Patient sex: M
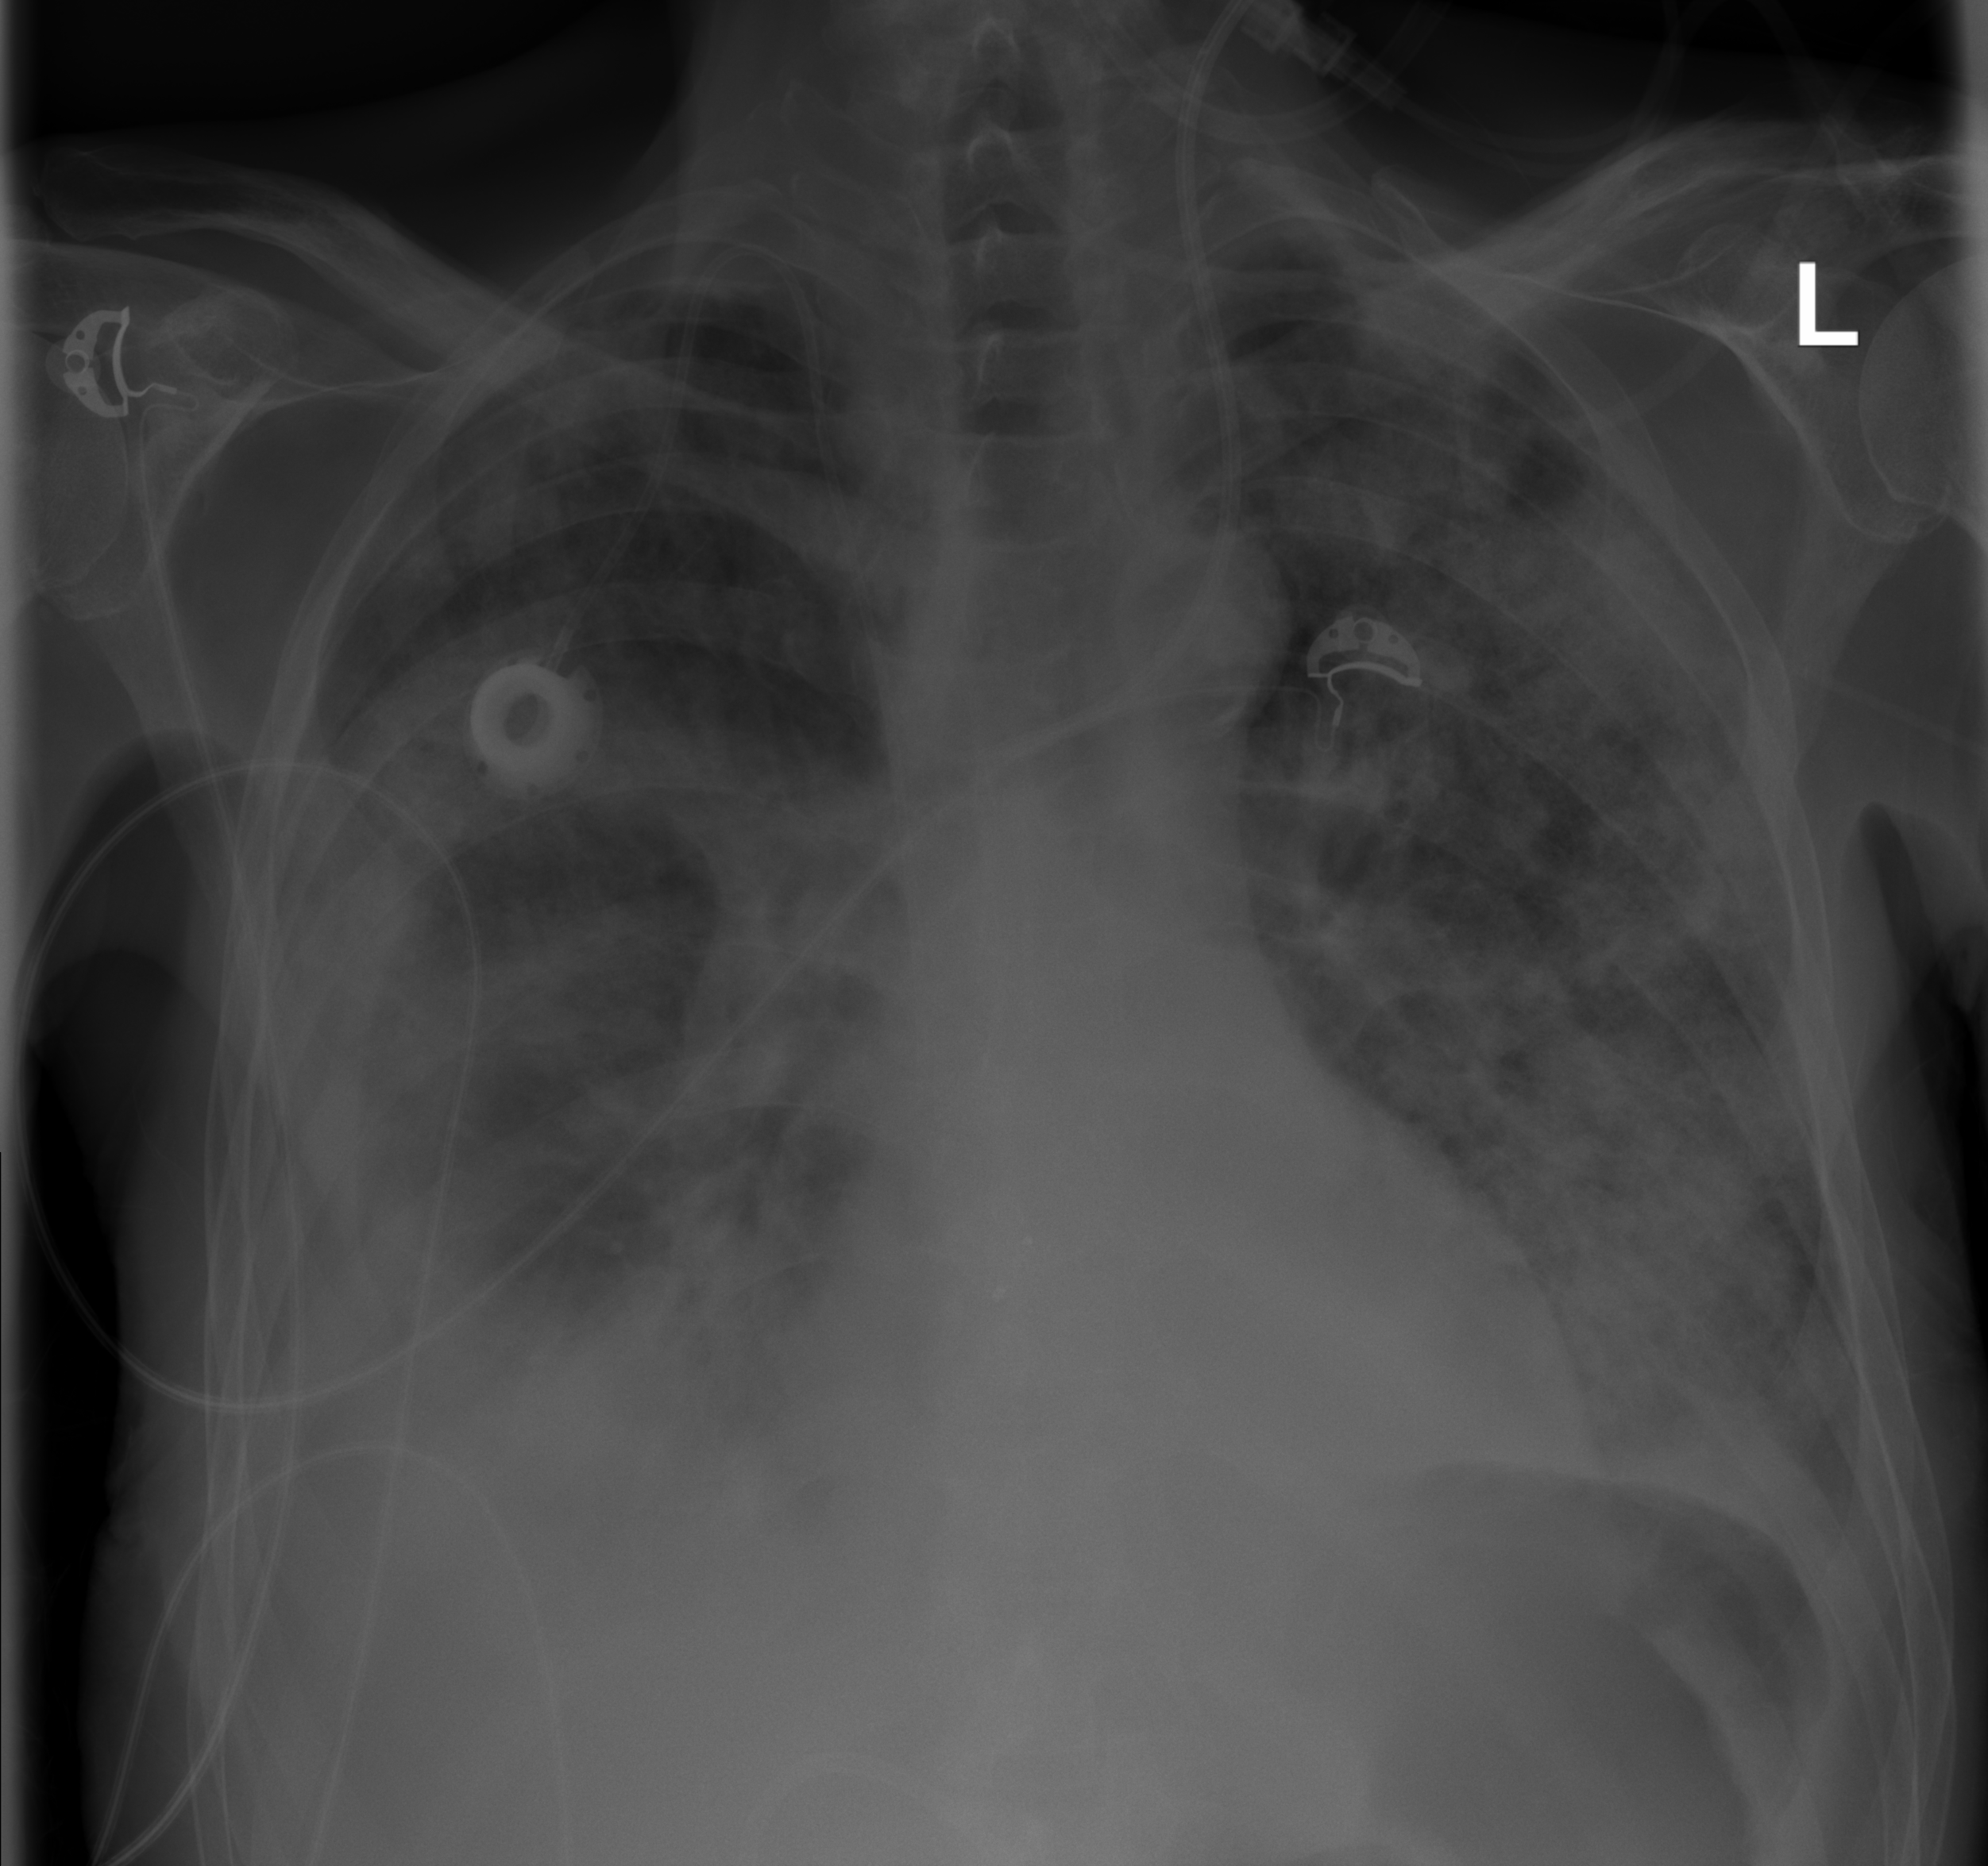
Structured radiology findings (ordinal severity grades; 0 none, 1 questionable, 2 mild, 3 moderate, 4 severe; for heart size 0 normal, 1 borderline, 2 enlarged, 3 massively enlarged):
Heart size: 1
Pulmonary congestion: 2
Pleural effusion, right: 2
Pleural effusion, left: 2
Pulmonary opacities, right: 4
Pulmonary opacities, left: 4
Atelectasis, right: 3
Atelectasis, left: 3